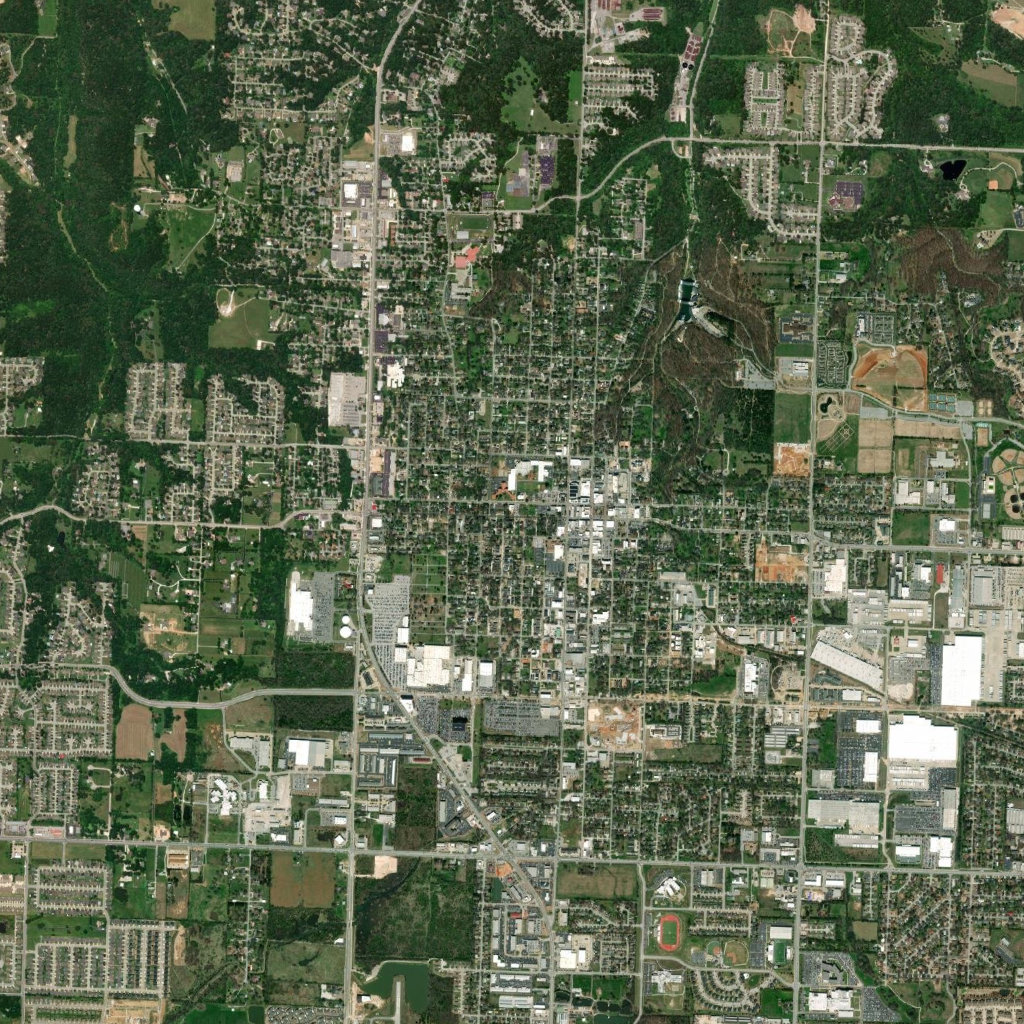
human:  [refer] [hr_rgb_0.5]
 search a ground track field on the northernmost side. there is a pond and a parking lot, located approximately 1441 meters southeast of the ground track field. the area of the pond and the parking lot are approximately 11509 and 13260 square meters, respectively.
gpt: <box>[[44, 21, 47, 22, 0]]</box>